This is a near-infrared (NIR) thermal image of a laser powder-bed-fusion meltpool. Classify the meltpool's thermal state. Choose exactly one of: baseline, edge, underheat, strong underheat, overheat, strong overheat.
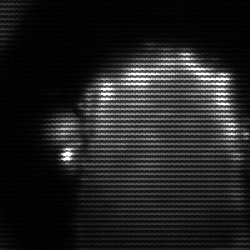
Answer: baseline